Field crop: maize
Growth stage: 2
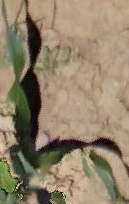
Species: maize